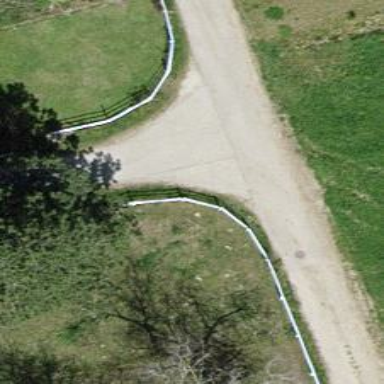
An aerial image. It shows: Unpaved track with grade 1 surface.